Field crop: maize
Growth stage: 2
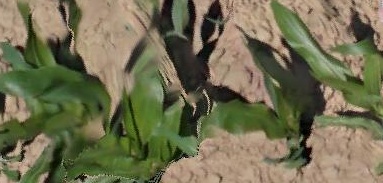
Species: maize